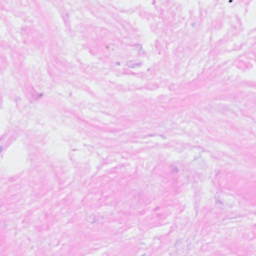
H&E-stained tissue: Breast